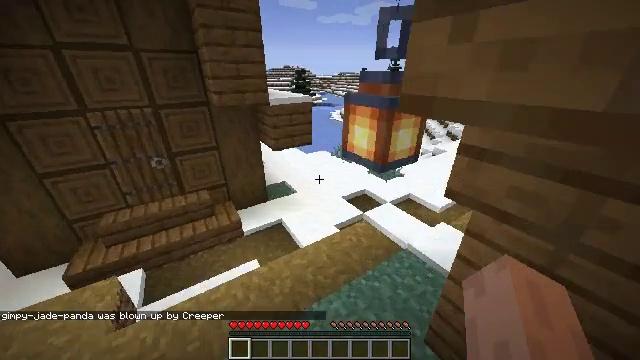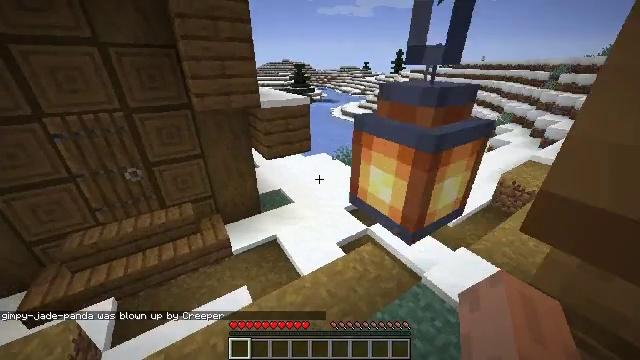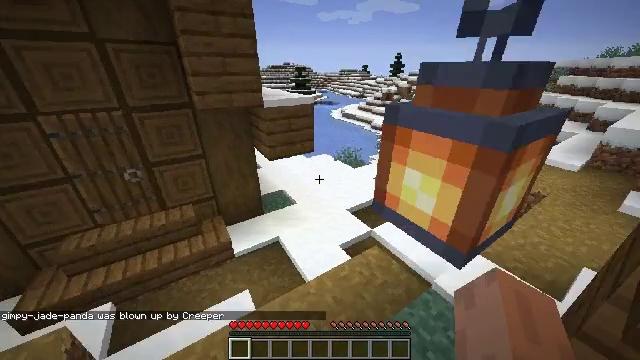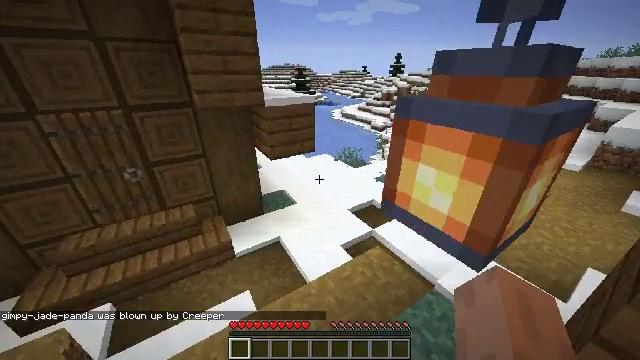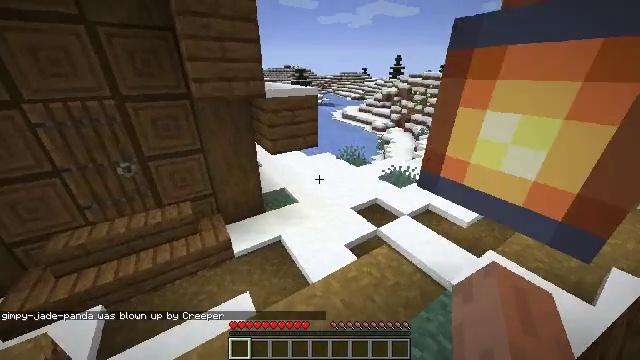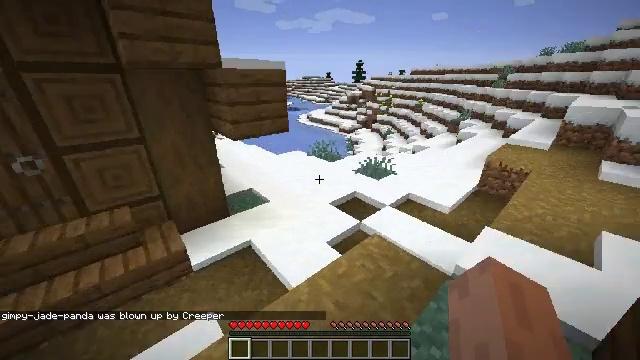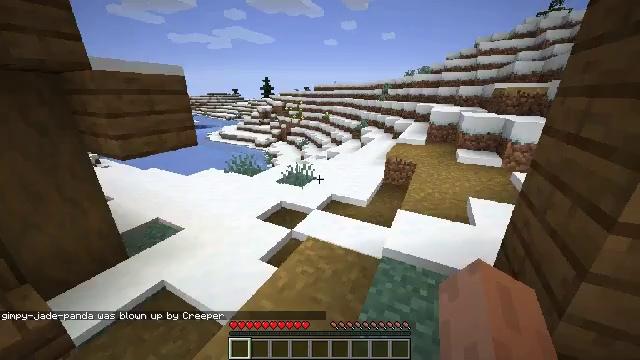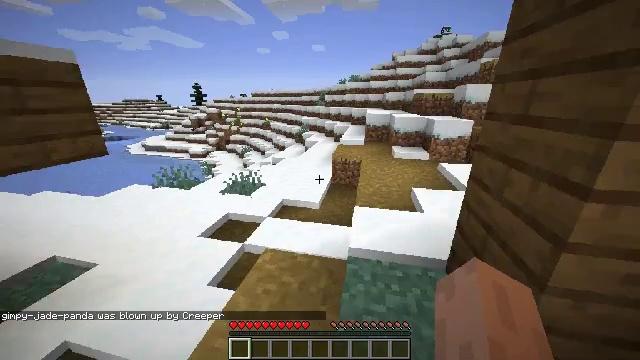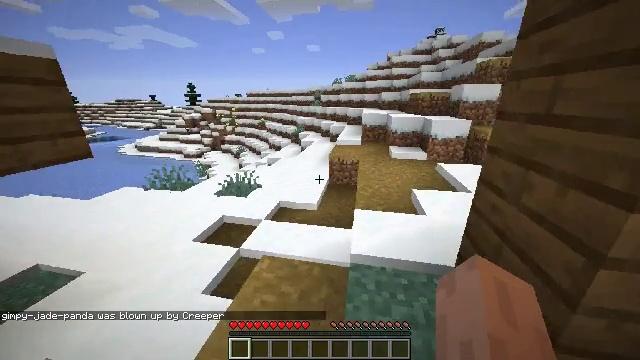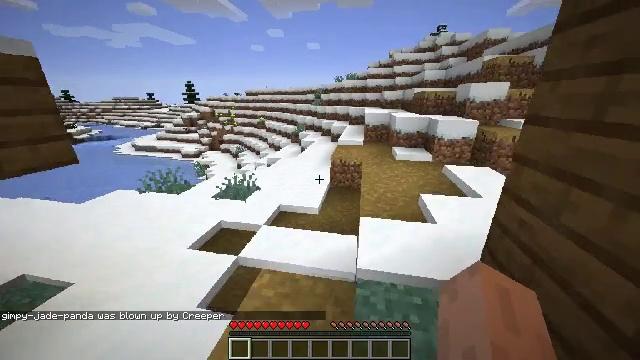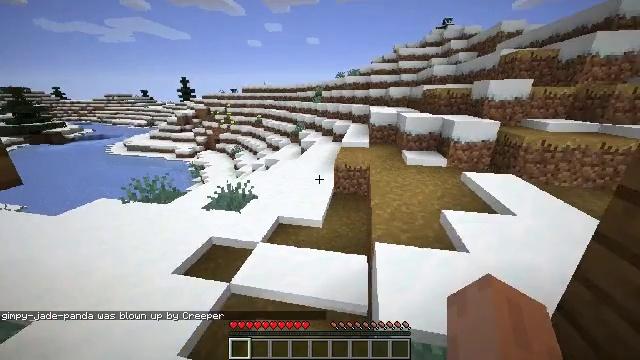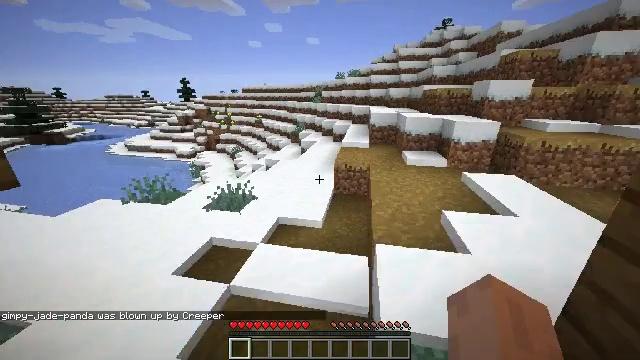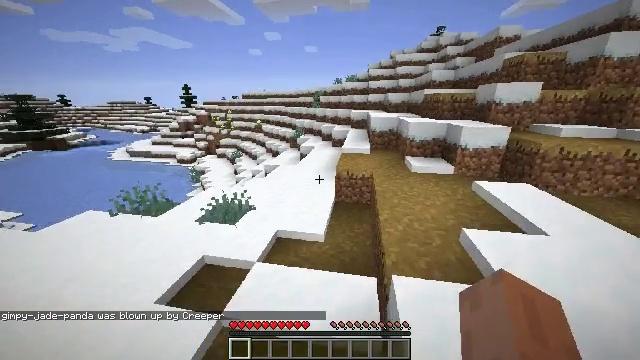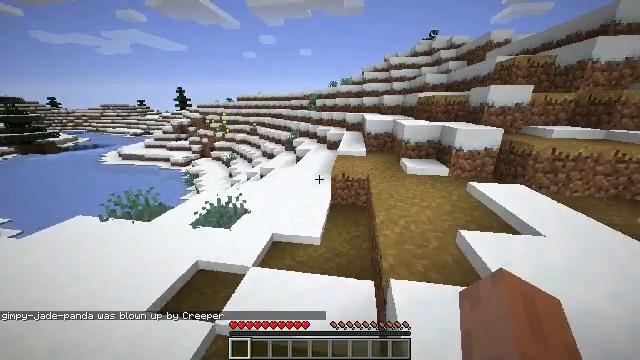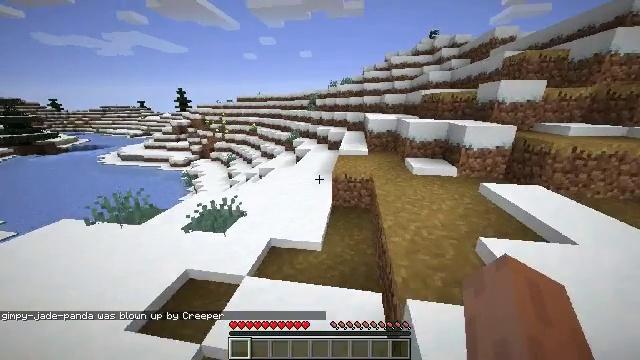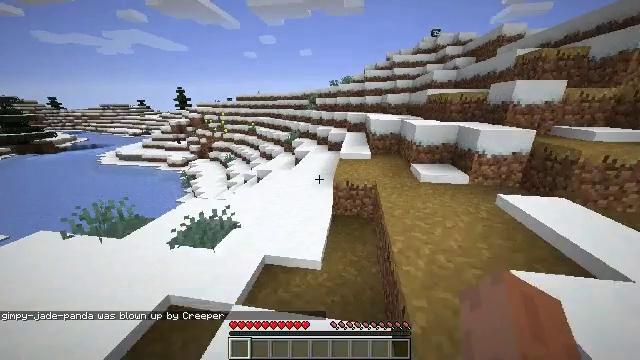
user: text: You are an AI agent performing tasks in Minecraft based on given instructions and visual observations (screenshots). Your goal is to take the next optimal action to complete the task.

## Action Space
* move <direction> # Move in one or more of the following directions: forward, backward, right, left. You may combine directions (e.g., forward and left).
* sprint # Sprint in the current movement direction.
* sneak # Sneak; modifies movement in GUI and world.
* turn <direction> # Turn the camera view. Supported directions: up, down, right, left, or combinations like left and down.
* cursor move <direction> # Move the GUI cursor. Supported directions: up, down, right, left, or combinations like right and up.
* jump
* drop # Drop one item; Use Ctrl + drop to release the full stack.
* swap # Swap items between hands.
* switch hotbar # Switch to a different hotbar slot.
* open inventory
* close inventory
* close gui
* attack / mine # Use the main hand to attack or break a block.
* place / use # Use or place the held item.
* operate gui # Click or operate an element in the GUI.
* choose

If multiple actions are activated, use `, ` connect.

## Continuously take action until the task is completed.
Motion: motion action
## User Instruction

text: Drop an iron axe.
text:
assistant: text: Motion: move forward, sprint
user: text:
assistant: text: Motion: move forward, sprint
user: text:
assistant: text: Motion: move forward, sprint
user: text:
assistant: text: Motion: move forward, sprint
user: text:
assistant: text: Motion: move forward, sprint, turn right and up
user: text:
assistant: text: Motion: move forward, sprint, turn right and up
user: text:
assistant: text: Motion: move forward, sprint, turn right and up
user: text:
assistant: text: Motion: move forward, sprint, turn right
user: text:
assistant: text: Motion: move forward, sprint
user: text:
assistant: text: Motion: move forward, sprint
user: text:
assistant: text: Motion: move forward, sprint
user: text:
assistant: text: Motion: move forward, sprint
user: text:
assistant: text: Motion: move forward, sprint, turn right
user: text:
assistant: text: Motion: move forward, sprint
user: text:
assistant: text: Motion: move forward, sprint
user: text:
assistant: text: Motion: move forward, sprint
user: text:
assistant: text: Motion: move forward, sprint
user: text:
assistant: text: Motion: move forward, sprint, turn up
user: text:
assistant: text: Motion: move forward, sprint, turn left and up
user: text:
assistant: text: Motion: move forward, sprint, turn left and up, jump
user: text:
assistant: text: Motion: move forward, sprint, turn left and up, jump
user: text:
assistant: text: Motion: move forward, sprint, turn left and up, jump
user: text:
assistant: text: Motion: move forward, sprint, jump
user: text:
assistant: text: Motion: move forward, sprint, jump
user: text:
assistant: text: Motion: move forward, sprint, jump
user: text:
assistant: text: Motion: move forward, sprint, jump
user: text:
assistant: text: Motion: move forward, sprint, jump
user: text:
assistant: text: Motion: move forward, sprint, turn right and up, jump
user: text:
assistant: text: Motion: move forward, sprint, turn right, jump
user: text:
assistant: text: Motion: move forward, sprint, jump